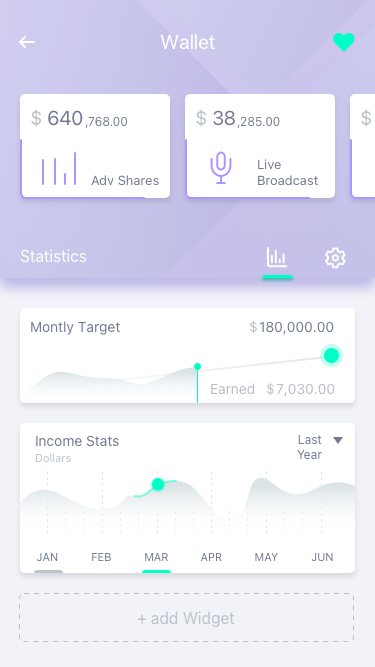
Text in this UI design:
JAN
FEB
MAR
APR
MAY
JUN
Last Year
Income Stats
Dollars
Montly Target
180,000.00
$
7,030.00
$
Earned
+ add Widget
Statistics
$
38
,285.00
$
Live
Broadcast
640
,768.00
$
Adv Shares
Wallet